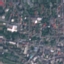
Label: Residential